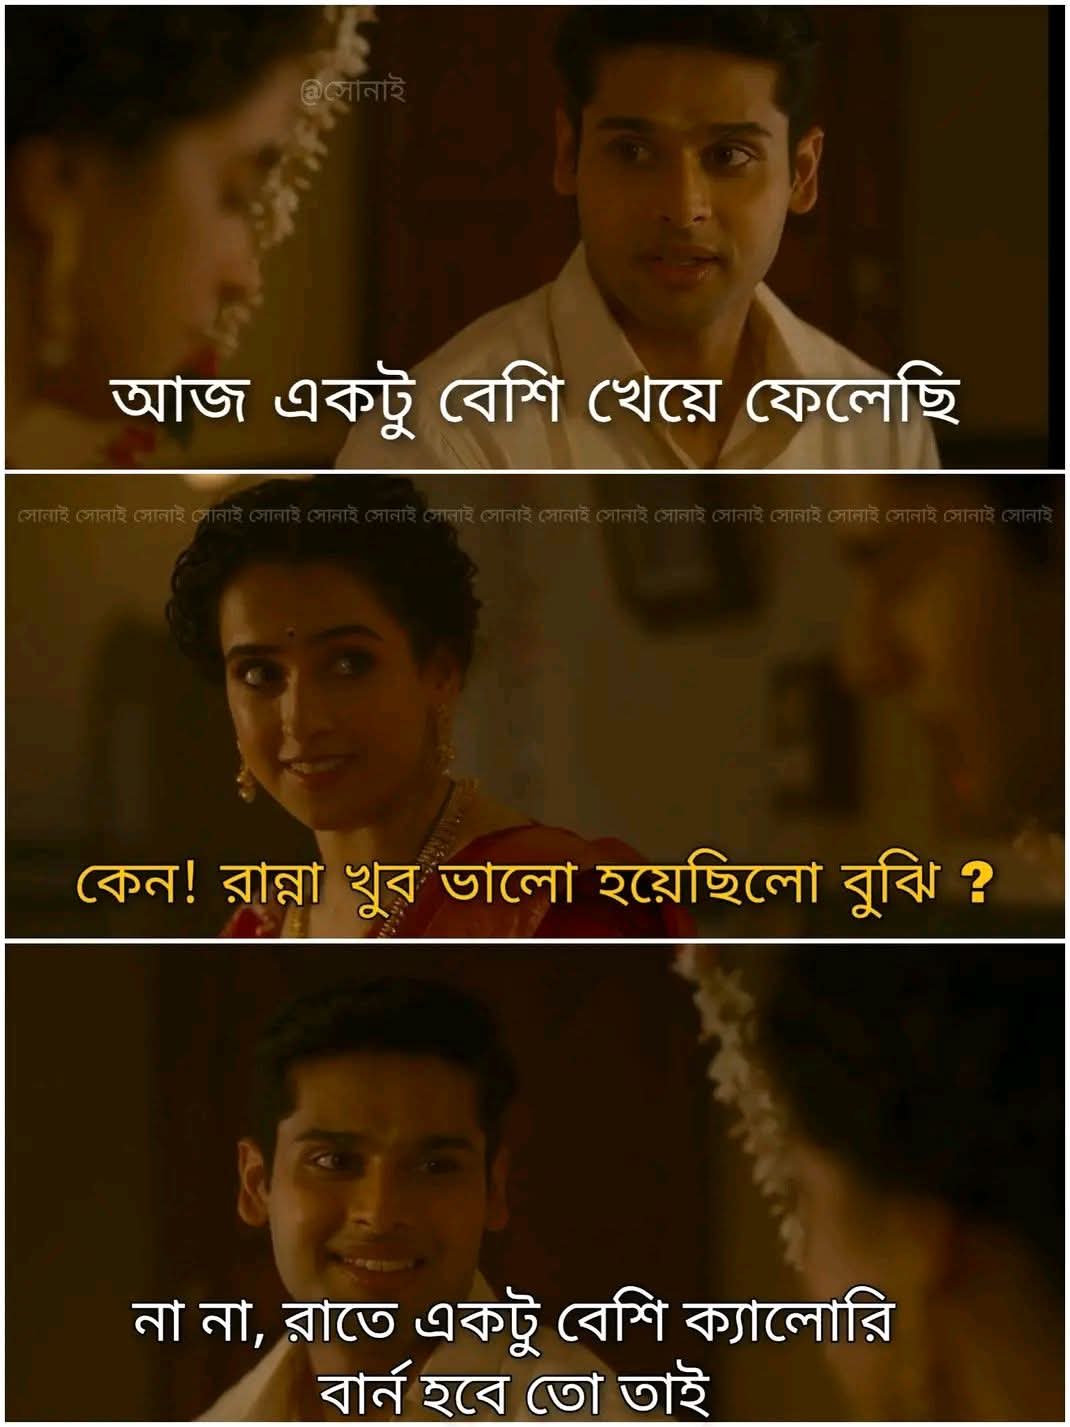
Text: আজ একটু বেশি খেয়ে ফেলেছি
কেন! রান্না খুব ভালো হয়েছিলো বুঝি ?
না না, রাতে একটু বেশি ক্যালোরি বার্ন হবে তো তাই
Label: Non Hate